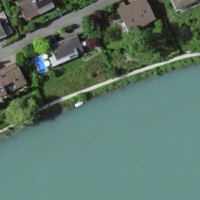
EUNIS habitat code: 55
Species observed at this site:
Aythya fuligula